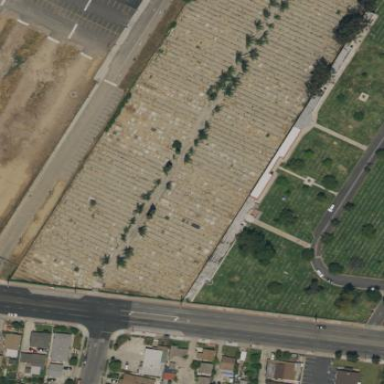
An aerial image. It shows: Building located in grave yard.